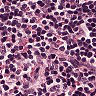
Metastatic tissue present: no